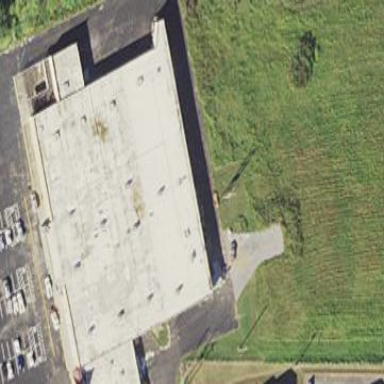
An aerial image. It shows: Fitness center building.